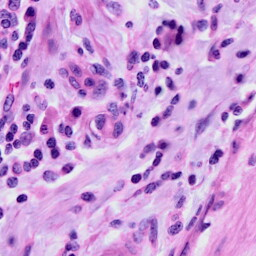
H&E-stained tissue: Cervix